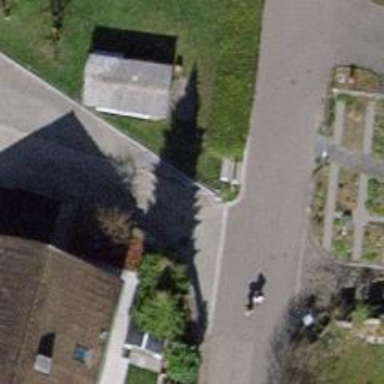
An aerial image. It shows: Driveway made of paving stones.